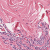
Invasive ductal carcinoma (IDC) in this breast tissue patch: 0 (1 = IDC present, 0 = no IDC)